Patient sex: M
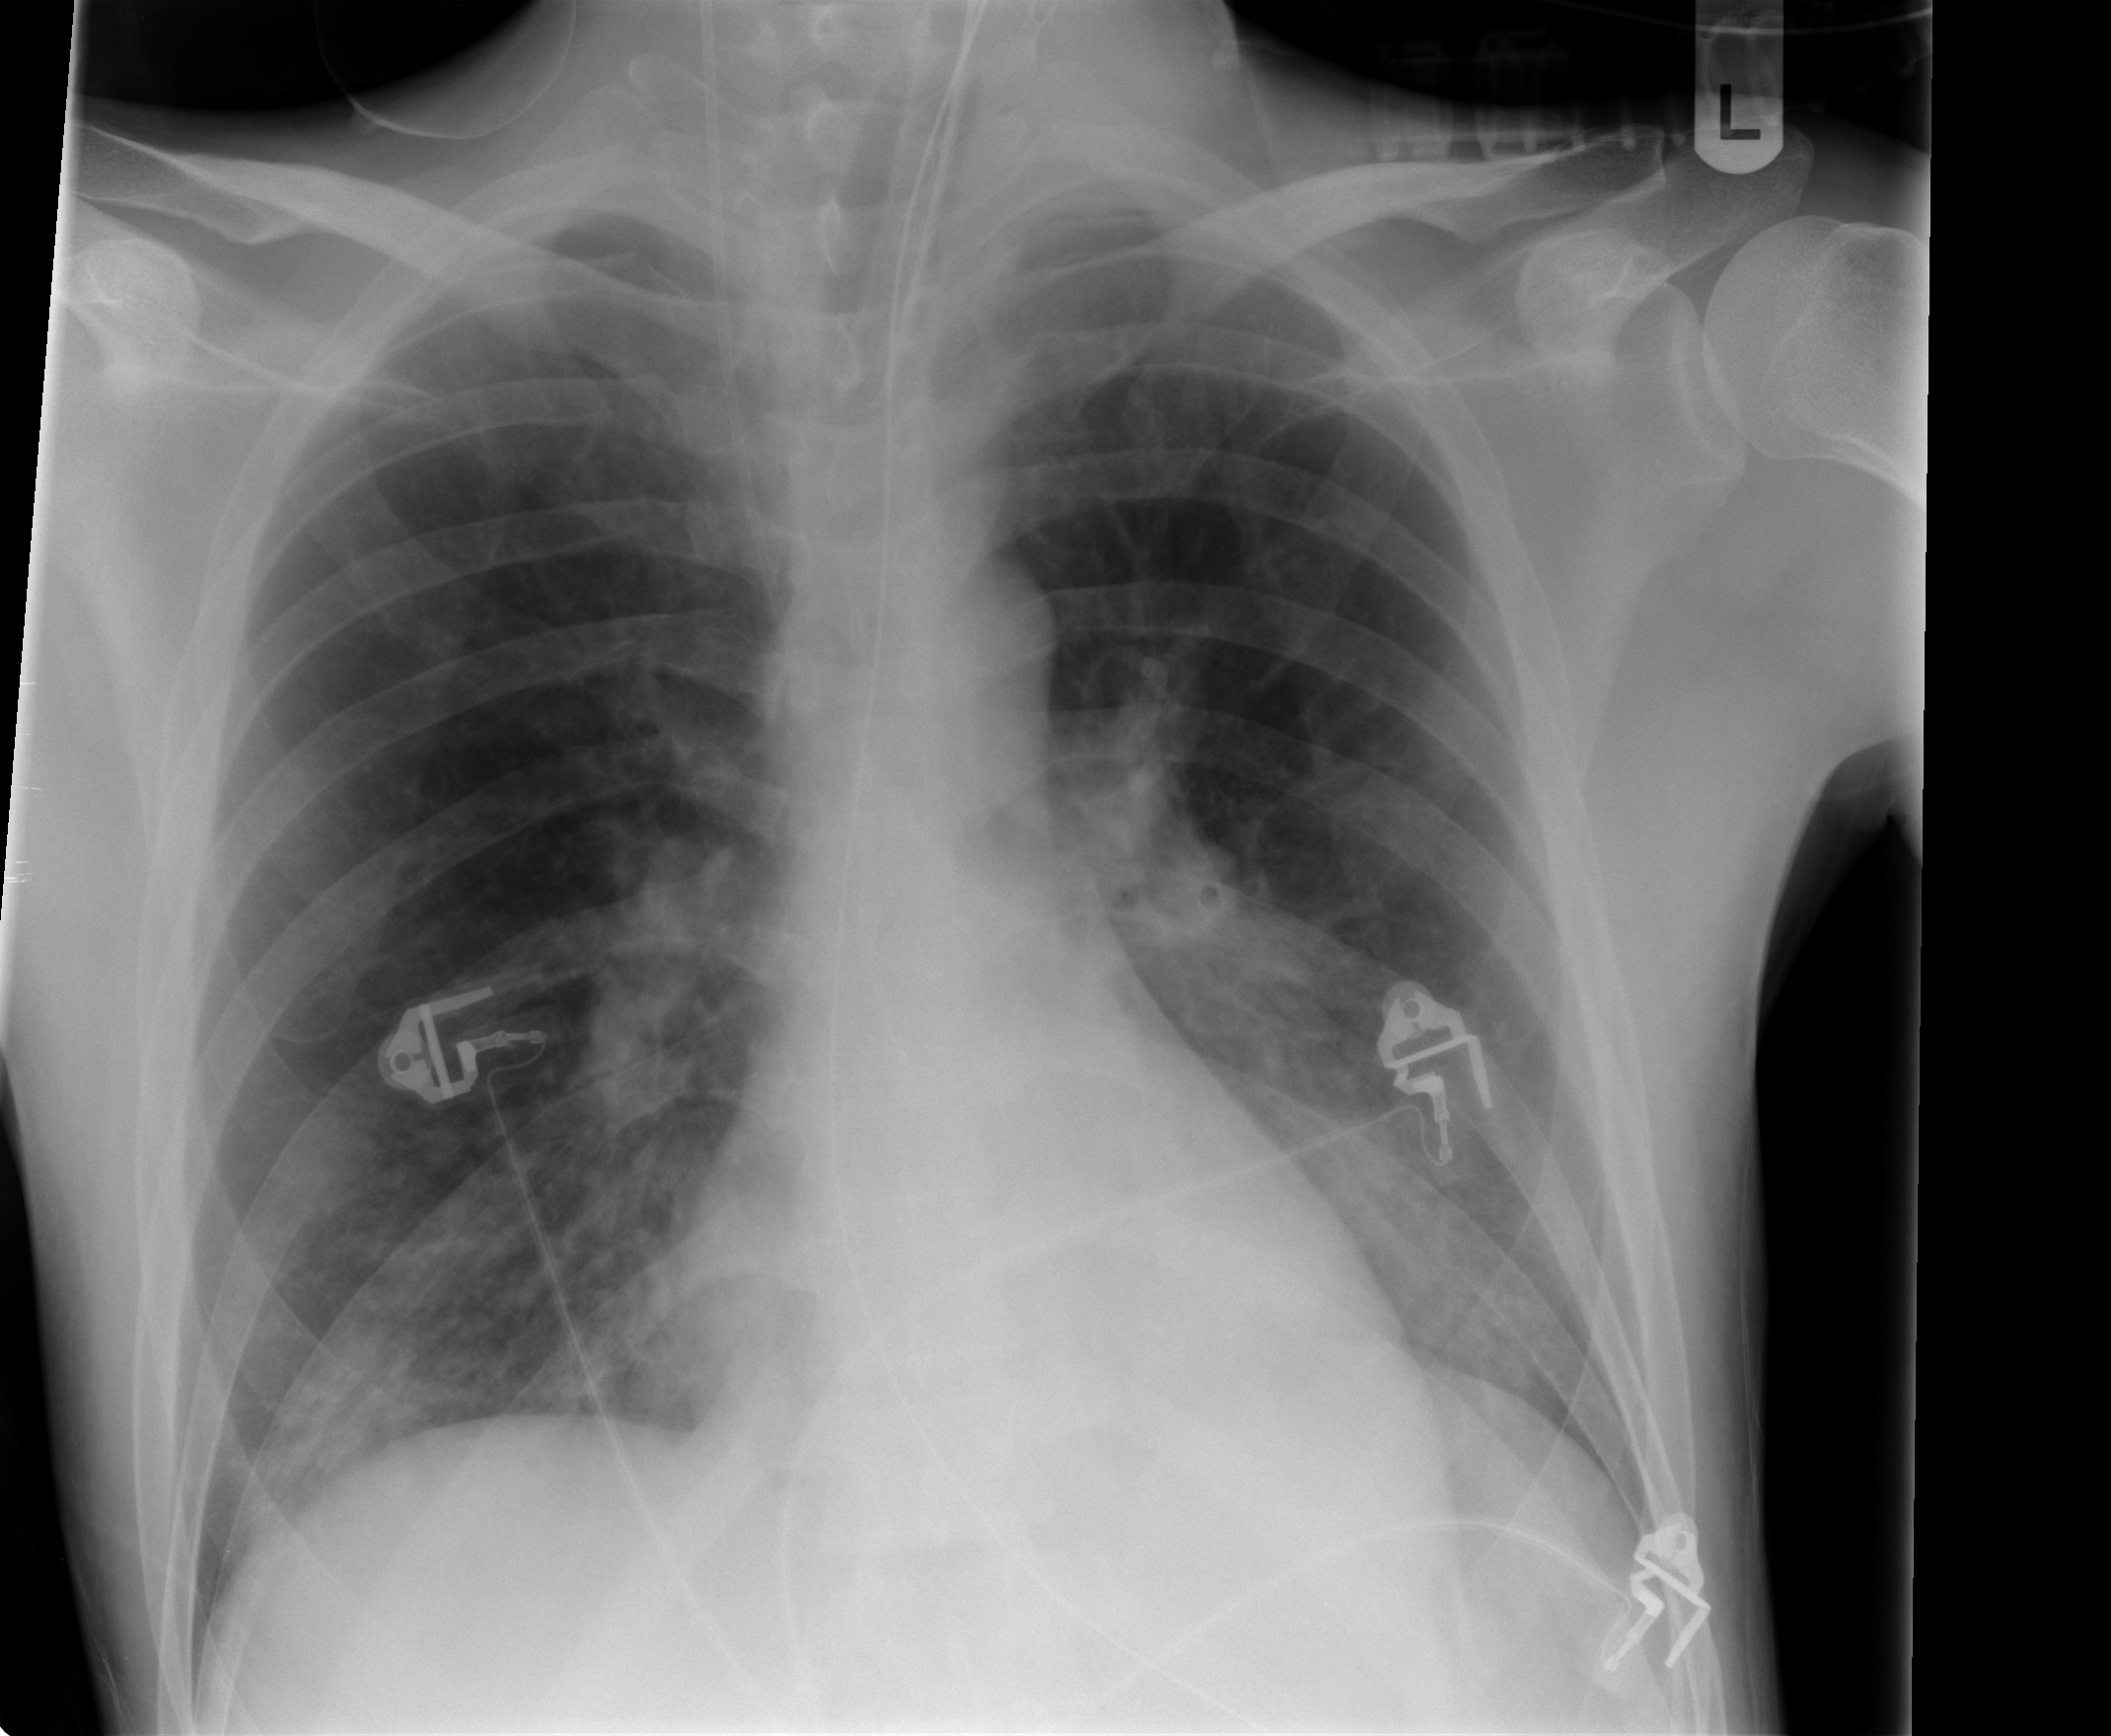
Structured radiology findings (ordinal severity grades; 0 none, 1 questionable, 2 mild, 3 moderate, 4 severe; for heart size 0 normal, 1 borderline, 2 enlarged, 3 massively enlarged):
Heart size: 0
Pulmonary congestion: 1
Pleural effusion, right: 0
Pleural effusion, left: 0
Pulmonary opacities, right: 2
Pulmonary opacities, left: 0
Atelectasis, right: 2
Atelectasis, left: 2